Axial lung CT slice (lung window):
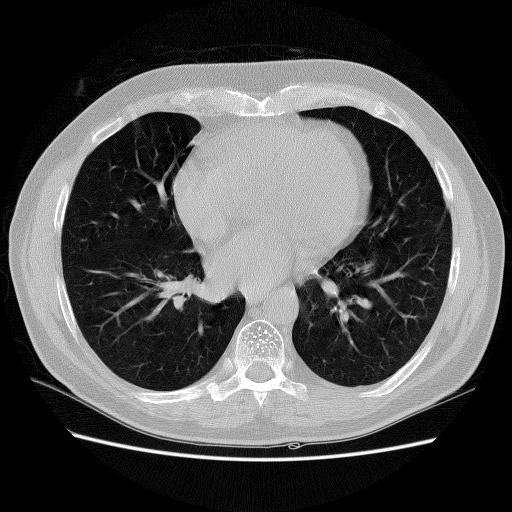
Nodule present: no